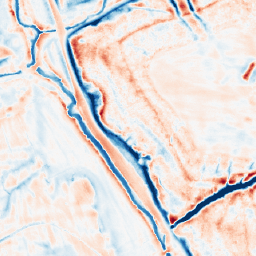
Category: edge_preserving
Decomposition family: bilateral
Decomposition parameters: d: 21
sigma_color: 150
sigma_space: 150
Upsampling method: nearest
Upsampling parameters: scale: 2
Upsampling scale: 2